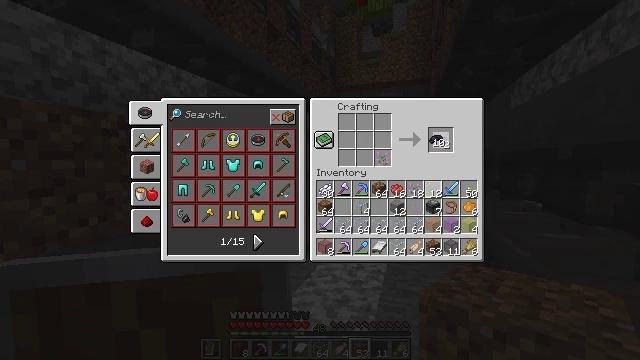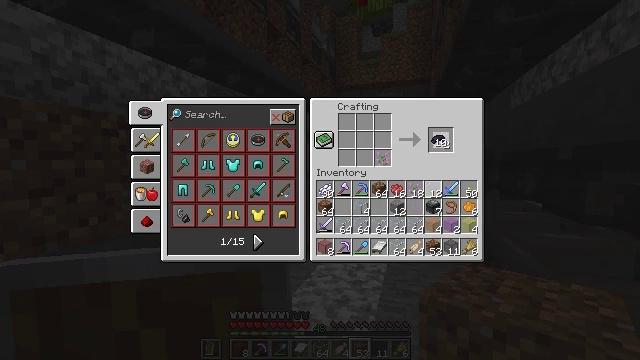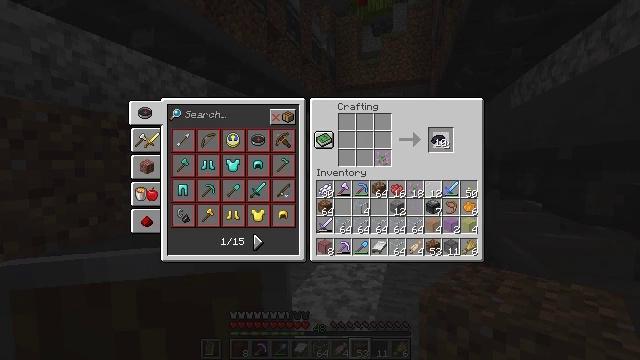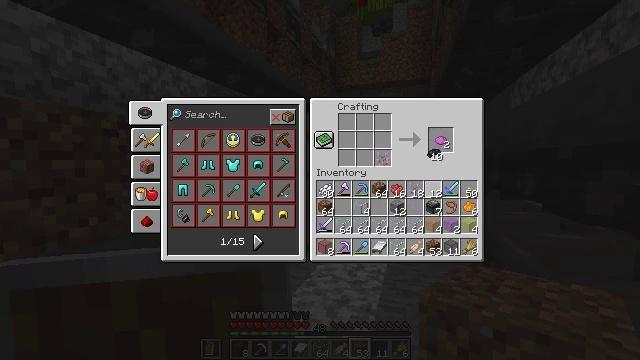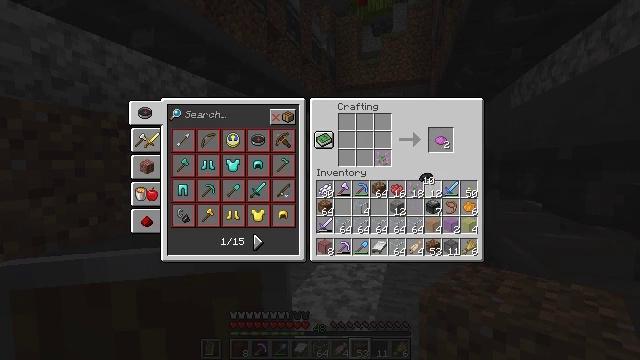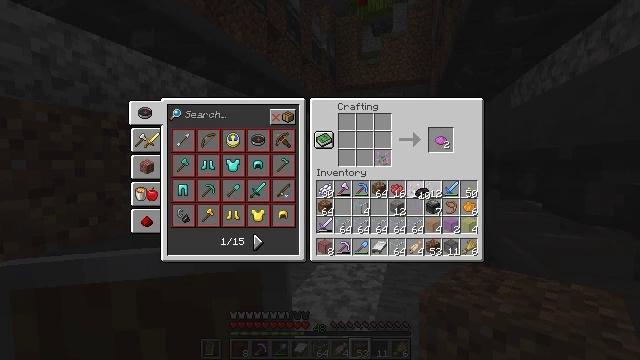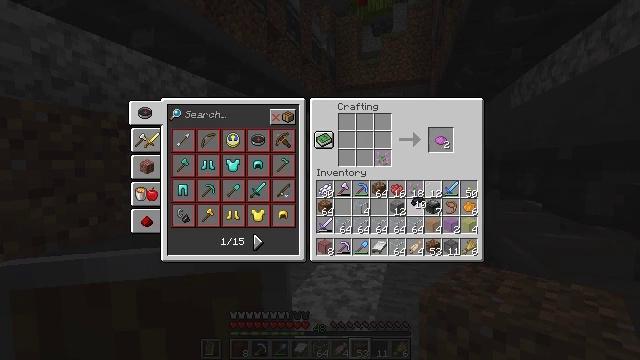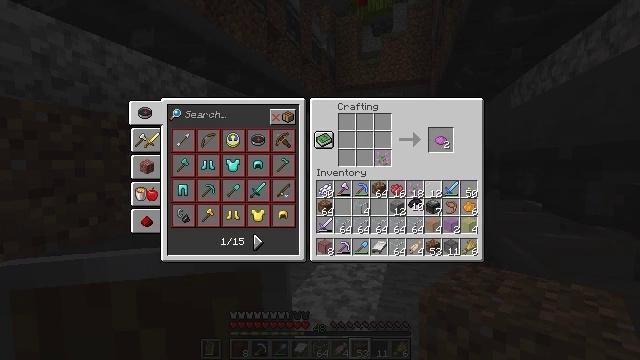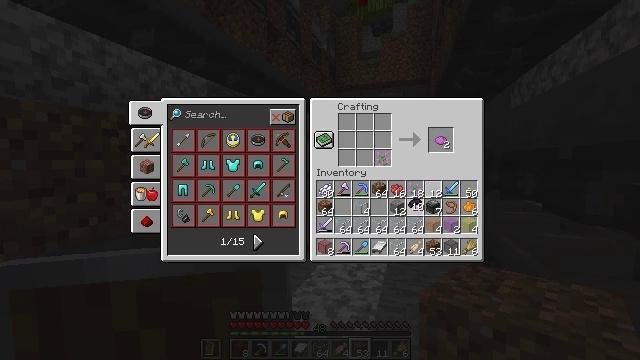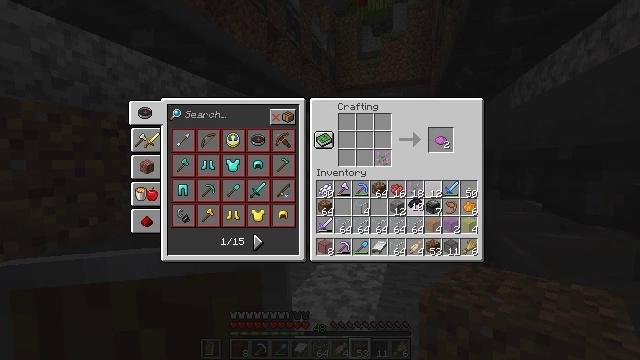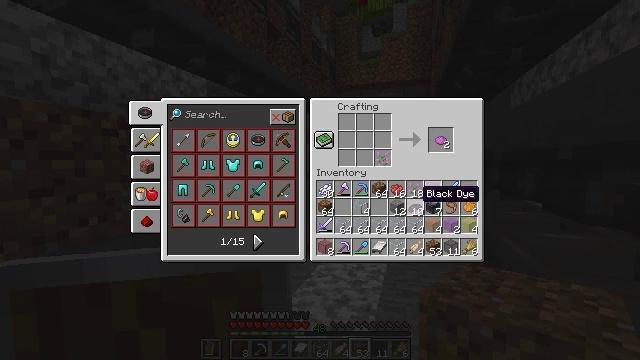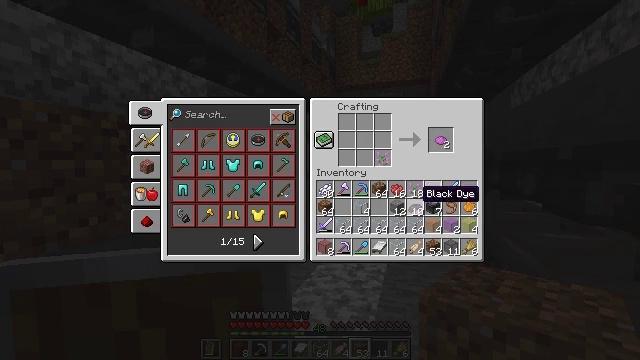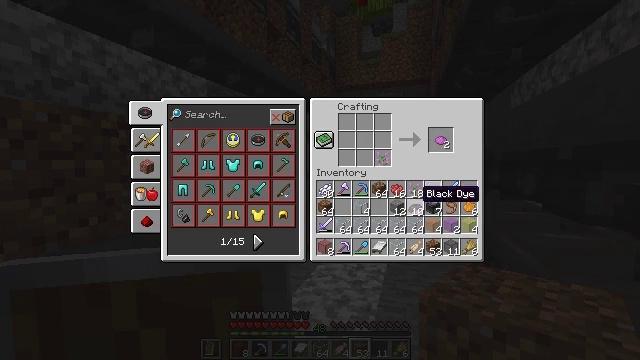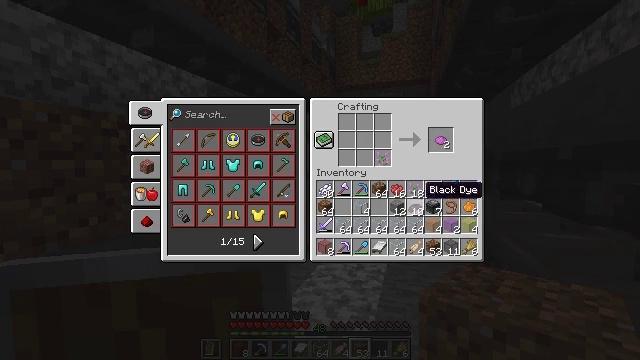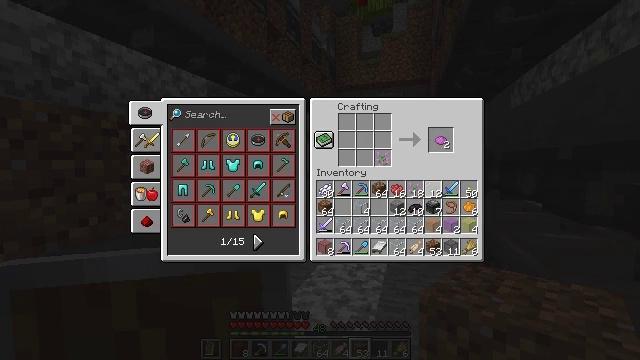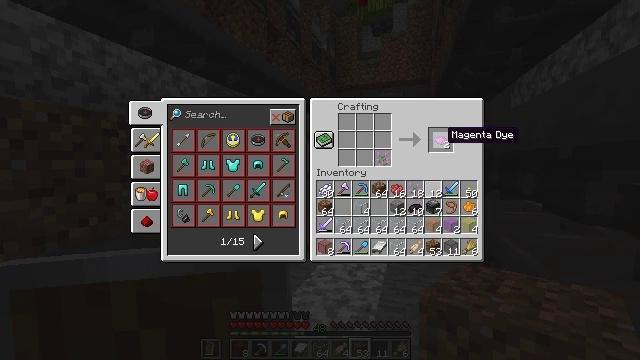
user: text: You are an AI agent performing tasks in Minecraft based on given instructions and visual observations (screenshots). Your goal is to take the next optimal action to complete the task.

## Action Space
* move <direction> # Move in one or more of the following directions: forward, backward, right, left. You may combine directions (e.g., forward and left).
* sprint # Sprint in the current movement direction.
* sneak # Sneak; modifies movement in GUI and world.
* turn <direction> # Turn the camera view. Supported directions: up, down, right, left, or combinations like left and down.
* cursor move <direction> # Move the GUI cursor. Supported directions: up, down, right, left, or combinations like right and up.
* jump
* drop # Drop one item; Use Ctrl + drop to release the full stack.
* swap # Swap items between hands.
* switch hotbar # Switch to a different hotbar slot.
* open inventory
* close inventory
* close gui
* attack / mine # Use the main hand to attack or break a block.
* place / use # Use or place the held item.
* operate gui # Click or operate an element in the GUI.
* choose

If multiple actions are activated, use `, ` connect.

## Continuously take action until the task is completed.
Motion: motion action
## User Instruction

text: Convert materials into magenta dye.
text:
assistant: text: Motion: no_op
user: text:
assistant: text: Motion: no_op
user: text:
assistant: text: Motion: cursor move down
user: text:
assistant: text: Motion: cursor move left and down
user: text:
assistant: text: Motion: cursor move down
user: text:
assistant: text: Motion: cursor move down
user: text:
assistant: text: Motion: no_op
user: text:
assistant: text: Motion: operate gui
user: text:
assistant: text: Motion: operate gui
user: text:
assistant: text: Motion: no_op
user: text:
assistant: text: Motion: no_op
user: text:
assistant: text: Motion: no_op
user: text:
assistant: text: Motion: no_op
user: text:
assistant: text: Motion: cursor move right and up
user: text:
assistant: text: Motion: cursor move up
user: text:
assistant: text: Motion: no_op
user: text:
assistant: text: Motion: no_op
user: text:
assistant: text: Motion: operate gui
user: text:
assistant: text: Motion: cursor move left, operate gui
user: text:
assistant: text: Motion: cursor move left
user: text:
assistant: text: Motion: cursor move left
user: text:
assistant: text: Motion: no_op
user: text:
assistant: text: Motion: no_op